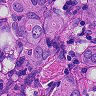
Metastatic tissue present: yes